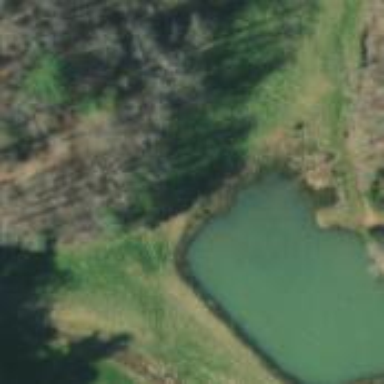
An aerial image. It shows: Peaceful pond surrounded by nature.